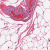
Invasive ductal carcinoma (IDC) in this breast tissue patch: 0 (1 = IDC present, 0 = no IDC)